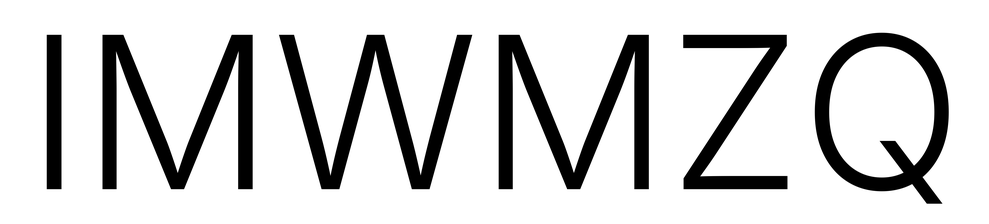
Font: Inter_Light